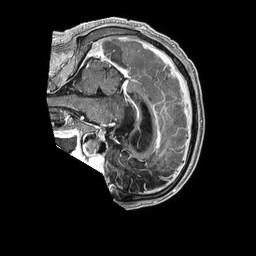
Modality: T1w
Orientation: sagittal
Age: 63
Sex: male
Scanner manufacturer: philips
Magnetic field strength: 1.5 T
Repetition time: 0.007603 s
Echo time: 0.003455 s